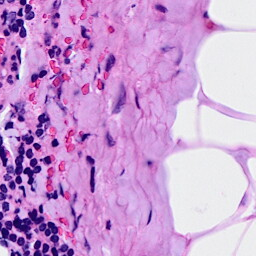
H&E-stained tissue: Breast